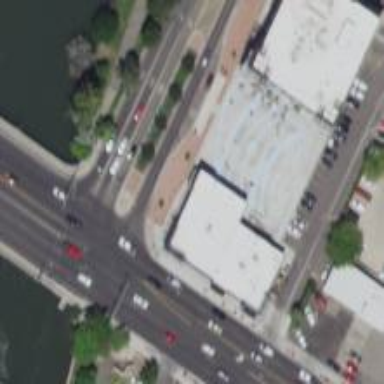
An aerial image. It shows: Pedestrian road.